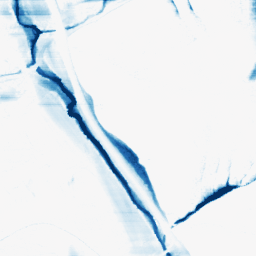
Category: morphological
Decomposition family: morphological_rect
Decomposition parameters: operation: closing
width: 50
height: 3
Upsampling method: edge_directed
Upsampling parameters: scale: 2
Upsampling scale: 2